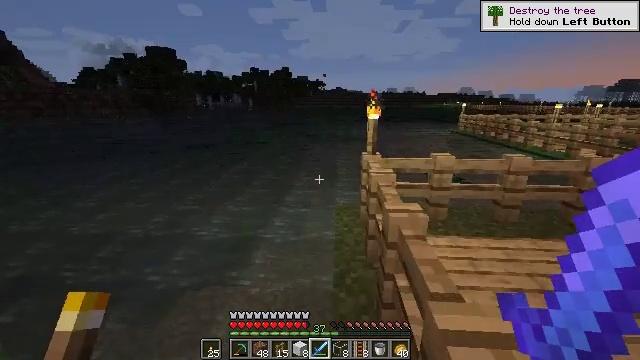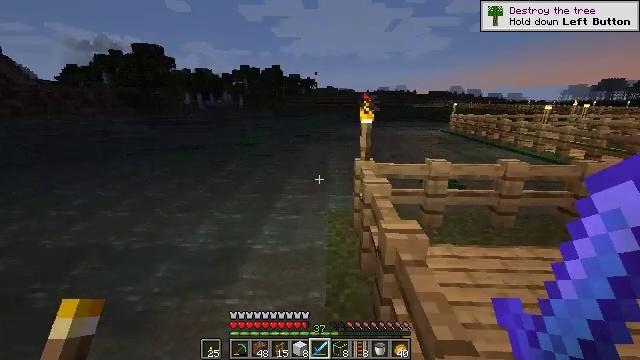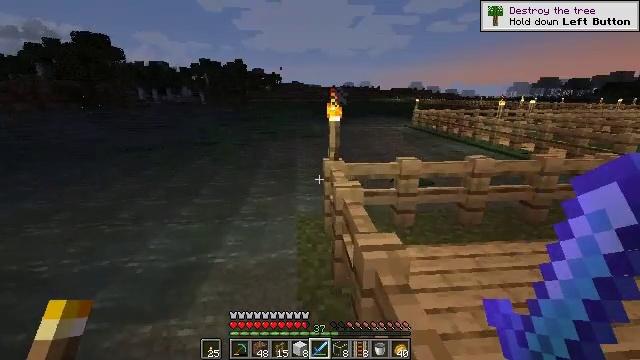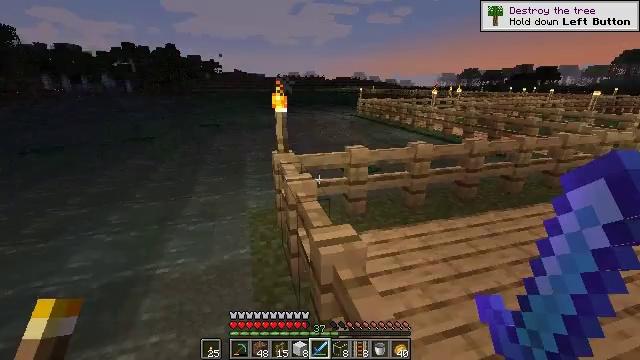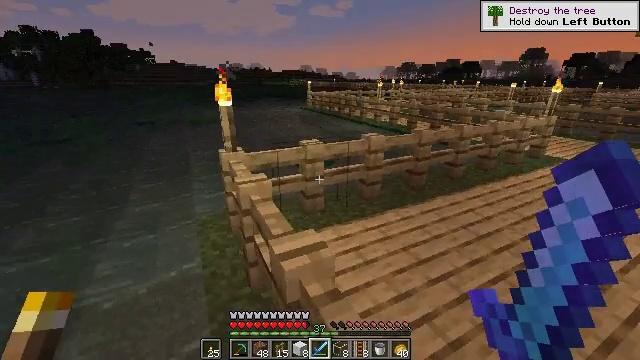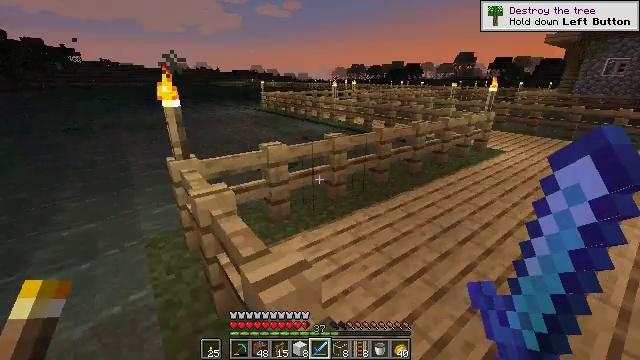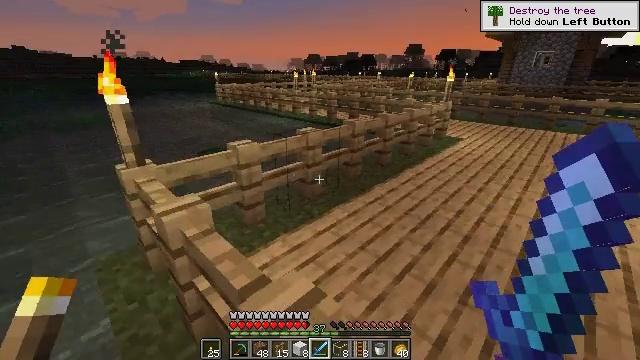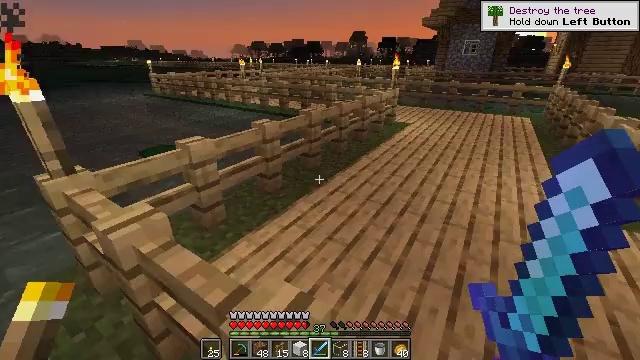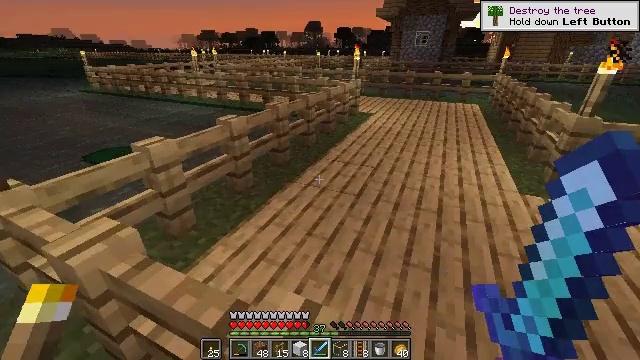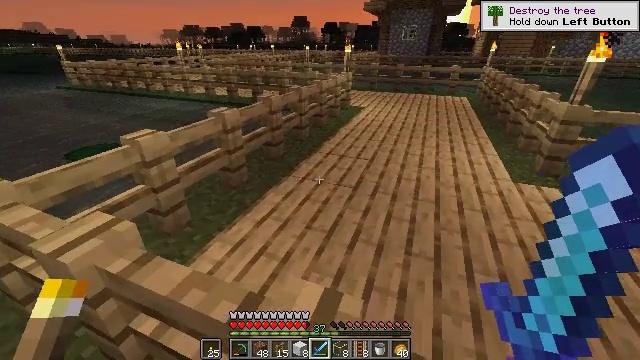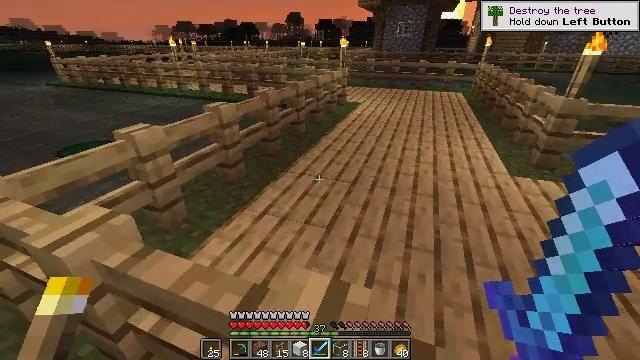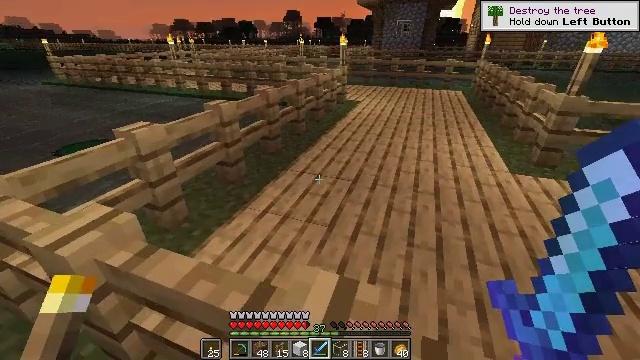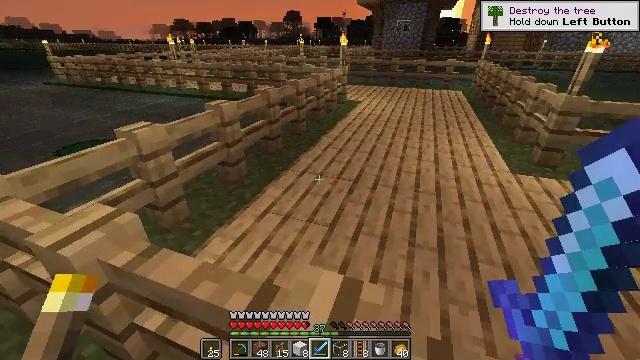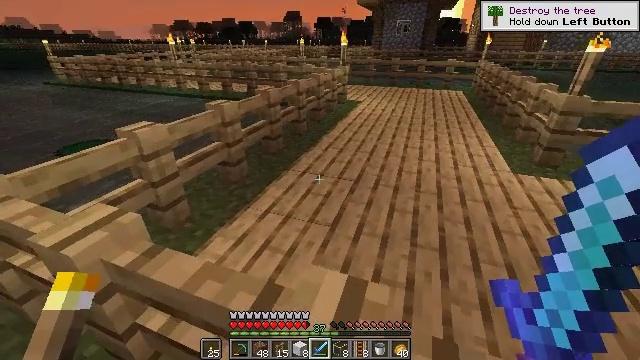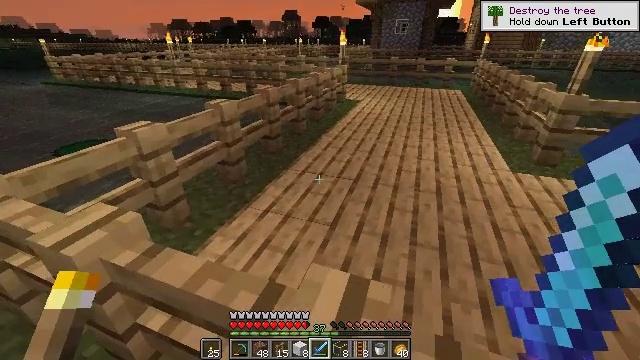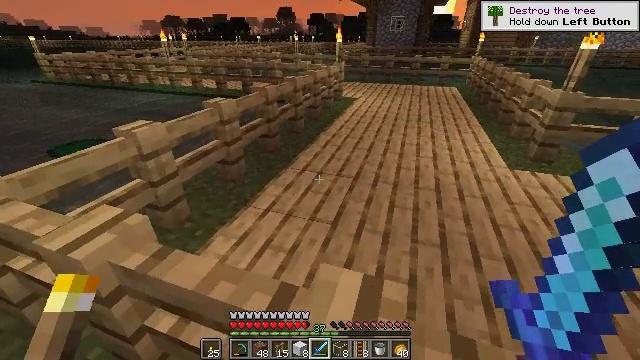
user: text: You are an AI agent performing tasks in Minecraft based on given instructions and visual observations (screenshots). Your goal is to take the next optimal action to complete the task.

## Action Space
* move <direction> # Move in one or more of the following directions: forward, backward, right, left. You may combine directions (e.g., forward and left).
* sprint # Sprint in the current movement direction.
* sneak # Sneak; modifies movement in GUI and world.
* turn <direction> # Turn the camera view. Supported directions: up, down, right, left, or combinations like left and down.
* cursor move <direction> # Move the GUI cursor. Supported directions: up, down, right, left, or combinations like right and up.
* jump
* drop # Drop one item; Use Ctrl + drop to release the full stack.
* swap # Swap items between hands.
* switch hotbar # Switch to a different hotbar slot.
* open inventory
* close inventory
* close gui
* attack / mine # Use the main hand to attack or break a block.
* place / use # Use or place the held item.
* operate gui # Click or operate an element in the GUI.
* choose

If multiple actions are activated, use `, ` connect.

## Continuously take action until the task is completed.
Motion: motion action
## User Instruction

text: Left-click to destroy the oak fence.
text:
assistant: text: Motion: move forward, turn right
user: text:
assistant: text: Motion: move forward, turn right
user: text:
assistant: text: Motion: move forward, turn right and down
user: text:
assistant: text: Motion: move forward, turn right and down
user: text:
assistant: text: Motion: move forward, turn right
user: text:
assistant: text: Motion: move forward, turn right and down
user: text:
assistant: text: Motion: move forward, turn right and down
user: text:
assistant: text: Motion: turn right and down
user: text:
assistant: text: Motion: turn right
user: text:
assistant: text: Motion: turn right
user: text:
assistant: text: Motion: no_op
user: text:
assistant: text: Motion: no_op
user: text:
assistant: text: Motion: no_op
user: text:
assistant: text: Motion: no_op
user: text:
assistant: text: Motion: move left, turn right
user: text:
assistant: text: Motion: move left, turn right and down
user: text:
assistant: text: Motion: move left, turn right and down
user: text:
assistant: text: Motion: turn right
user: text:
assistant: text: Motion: turn right
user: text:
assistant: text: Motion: turn right
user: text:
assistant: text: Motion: turn right
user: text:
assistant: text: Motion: turn right
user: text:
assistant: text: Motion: move right
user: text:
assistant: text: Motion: move right
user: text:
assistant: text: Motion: move right
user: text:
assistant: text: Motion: move right
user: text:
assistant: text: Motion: turn left
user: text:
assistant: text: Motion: move forward, turn left
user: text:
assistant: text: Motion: move forward
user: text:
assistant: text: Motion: move forward, turn left